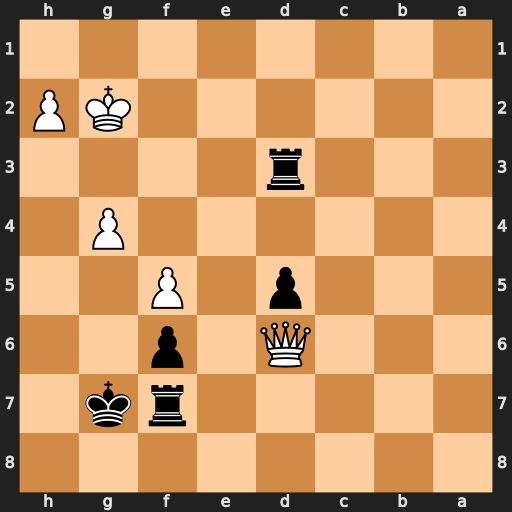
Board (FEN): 8/5rk1/3Q1p2/3p1P2/6P1/3r4/6KP/8
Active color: b
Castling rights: -
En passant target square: -
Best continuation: Ra7 Kf2 Rb3 Qe6 Ra2+